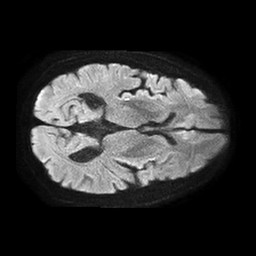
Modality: TRACE
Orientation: axial
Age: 62
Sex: male
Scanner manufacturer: philips
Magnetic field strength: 1.5 T
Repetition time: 4.6 s
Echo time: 0.08517 s